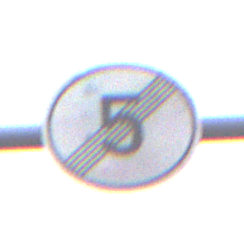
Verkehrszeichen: EndeGeschwindigkeit5
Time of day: Midday
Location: Outdoor (Nature)
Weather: Overcast
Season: NotSpecified
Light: Natural